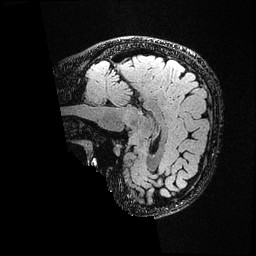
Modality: FLAIR
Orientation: sagittal
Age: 28
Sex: female
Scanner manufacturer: ge
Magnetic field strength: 3 T
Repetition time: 4.802 s
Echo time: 0.1162 s